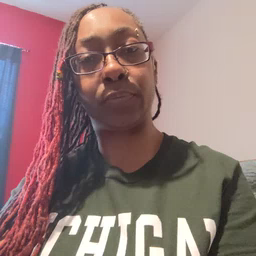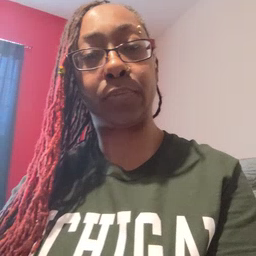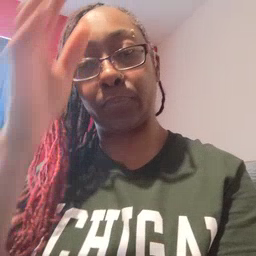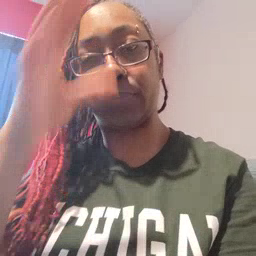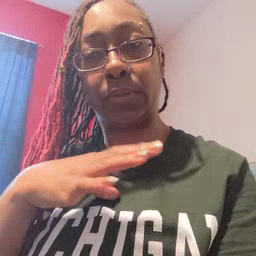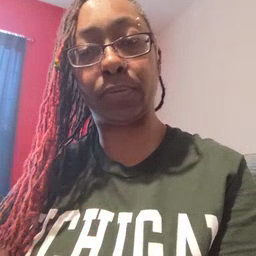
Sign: man